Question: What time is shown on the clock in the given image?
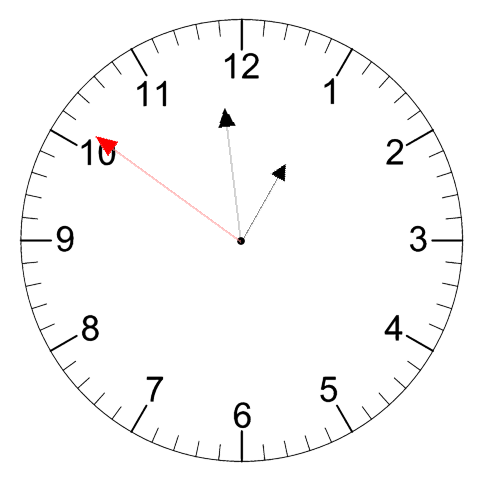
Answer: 12:58:51